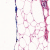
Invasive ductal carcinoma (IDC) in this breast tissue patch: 0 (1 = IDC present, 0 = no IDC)